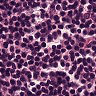
Metastatic tissue present: no